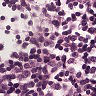
Metastatic tissue present: no